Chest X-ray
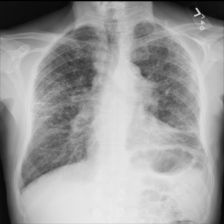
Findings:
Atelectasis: negative
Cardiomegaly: negative
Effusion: negative
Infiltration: negative
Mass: negative
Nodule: negative
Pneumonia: negative
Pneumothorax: negative
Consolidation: negative
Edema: negative
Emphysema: negative
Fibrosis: positive
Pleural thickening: negative
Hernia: negative